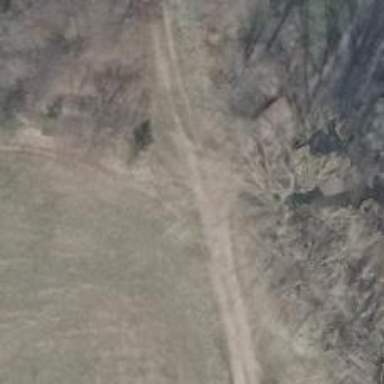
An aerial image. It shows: Track with grade 3 tracktype.